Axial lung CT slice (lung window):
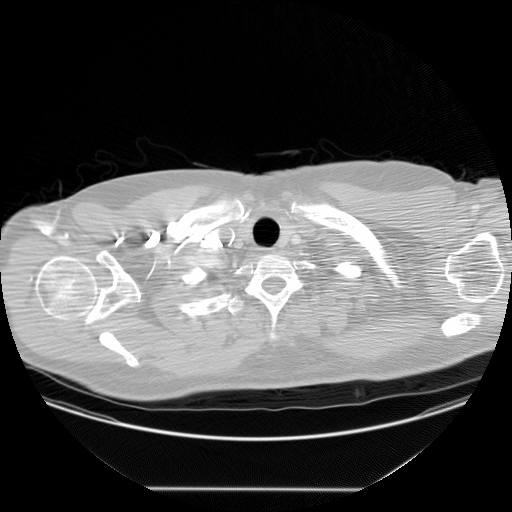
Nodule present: no